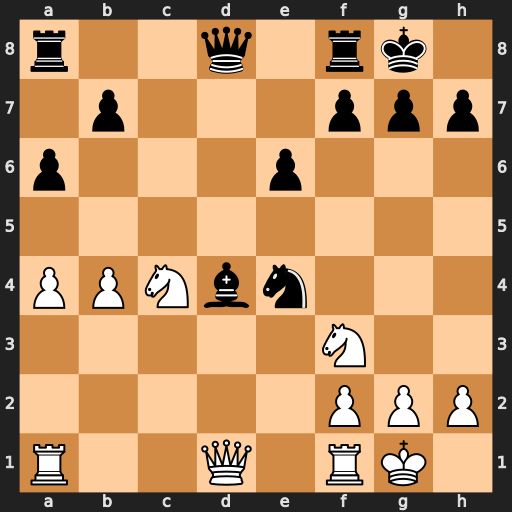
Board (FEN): r2q1rk1/1p3ppp/p3p3/8/PPNbn3/5N2/5PPP/R2Q1RK1
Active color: w
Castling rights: -
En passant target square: -
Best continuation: Qxd4 Qxd4 Nxd4